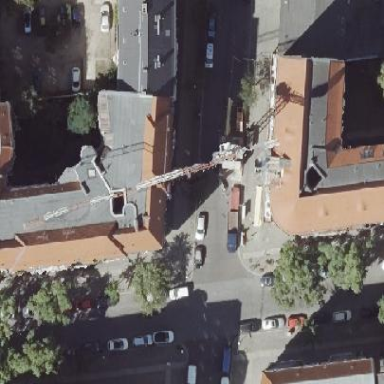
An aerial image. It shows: Apartment building with double saltbox roof shape.